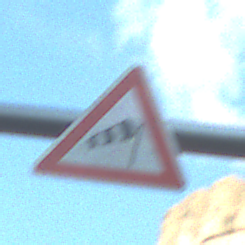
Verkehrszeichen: SeitenwindVonRechts
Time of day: MorningAfternoon
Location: Outdoor (Urban)
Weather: PartlyCloudy
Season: NotSpecified
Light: Natural